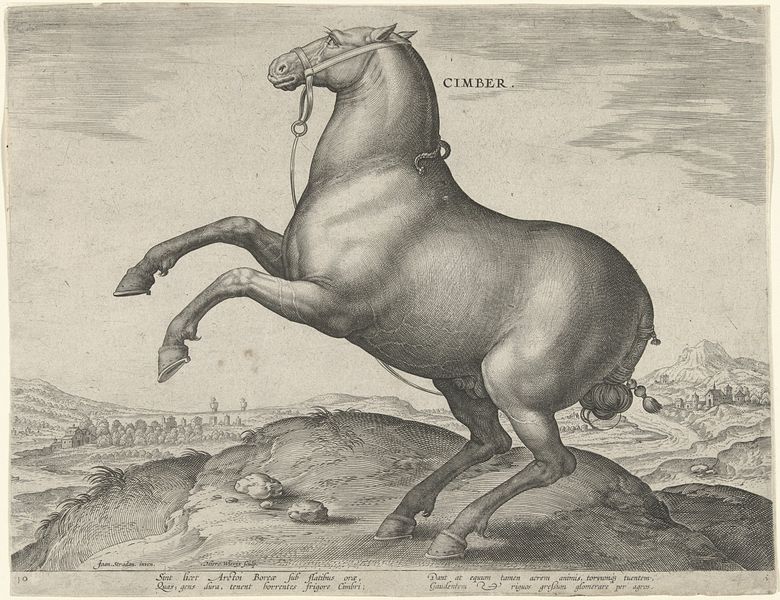
Titel: Paard uit Scythië
Künstler: Hieronymus Wierix
Standort: Amsterdam
Institution: Rijksmuseum
Schlagwörter: gris, village, blanc, noir, ciel, paysage, cheval, dessin, tableau, crayon, guerre, tresse, poil, queue, crinière, oeuvre, jument, cimber, cambre, arçon